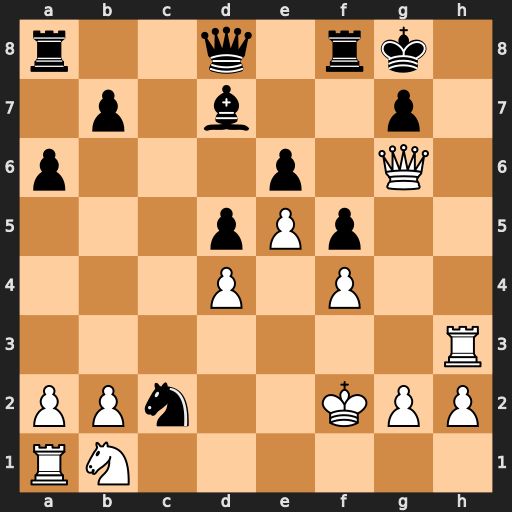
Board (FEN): r2q1rk1/1p1b2p1/p3p1Q1/3pPp2/3P1P2/7R/PPn2KPP/RN6
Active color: w
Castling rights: -
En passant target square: -
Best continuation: Rh7 Qh4+ Rxh4